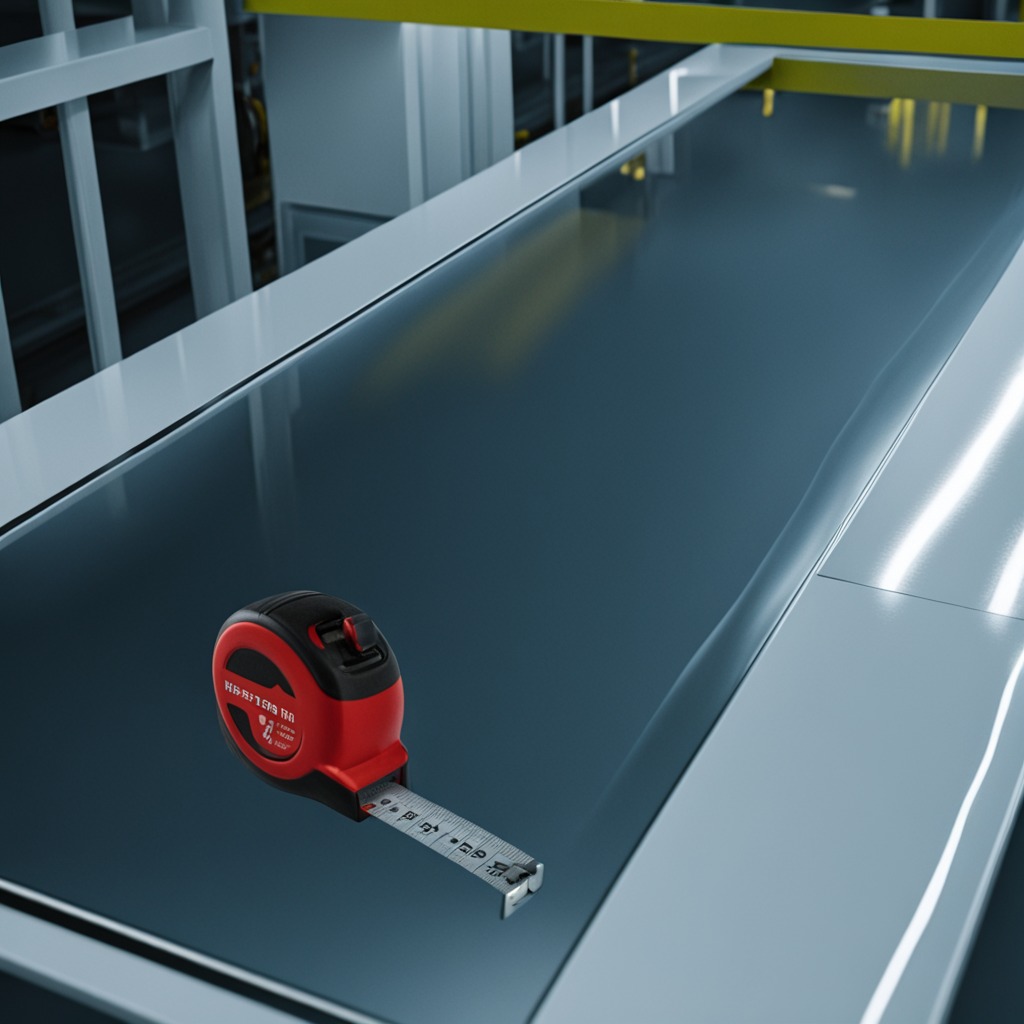
A measuring tape is lying on the table in the ship maintenance bay.